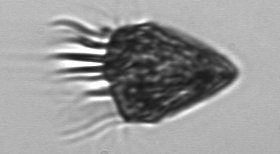
Label: Strombidium_morphotype2